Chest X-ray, AP view. Patient: 77 years old, sex M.
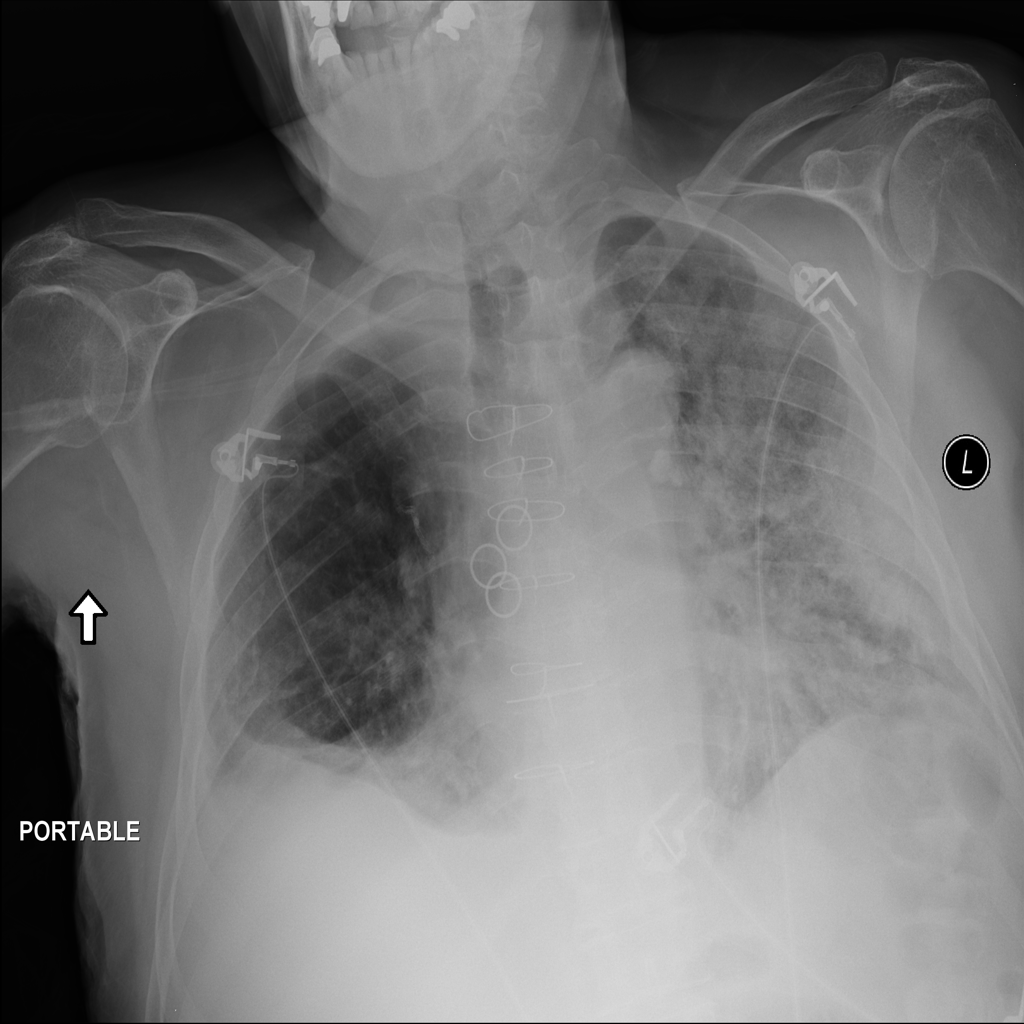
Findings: Effusion, Infiltration